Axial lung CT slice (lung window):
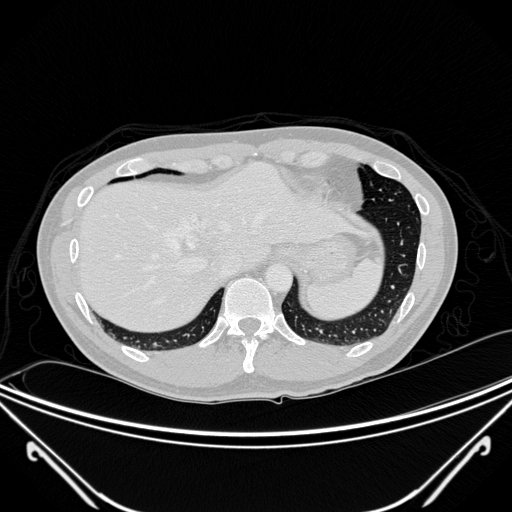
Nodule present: no